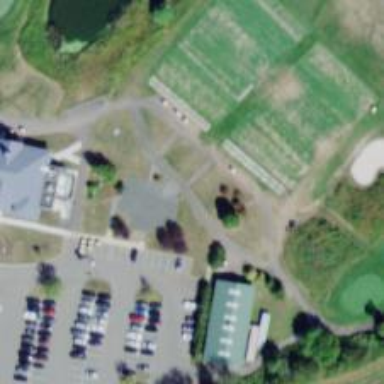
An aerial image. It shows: Service road designated as golf cart path.